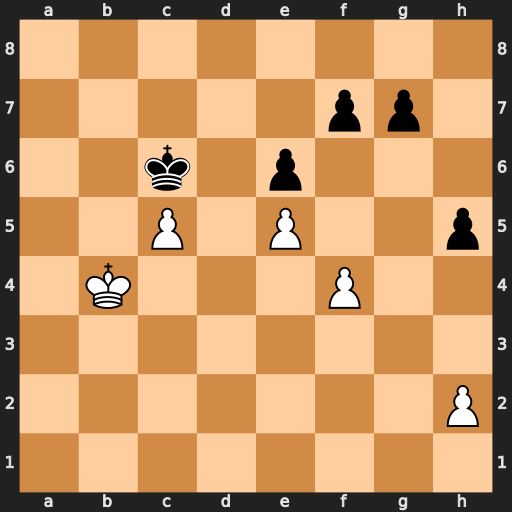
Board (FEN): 8/5pp1/2k1p3/2P1P2p/1K3P2/8/7P/8
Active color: w
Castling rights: -
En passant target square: -
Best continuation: h4 f6 Kc4 fxe5 fxe5